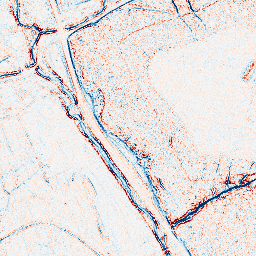
Category: edge_preserving
Decomposition family: bilateral
Decomposition parameters: d: 5
sigma_color: 150
sigma_space: 50
Upsampling method: bicubic
Upsampling parameters: scale: 8
Upsampling scale: 8